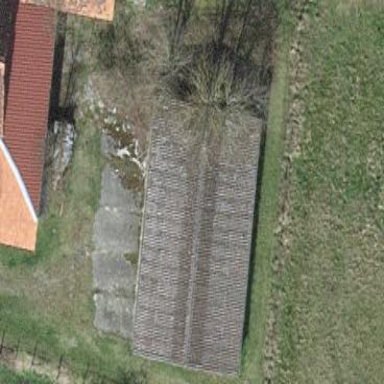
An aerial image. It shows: Farm building.